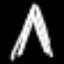
Label: The Eiffel Tower